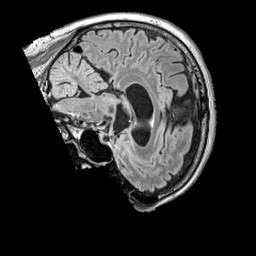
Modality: FLAIR
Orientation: sagittal
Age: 51
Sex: female
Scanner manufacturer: siemens
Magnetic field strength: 3 T
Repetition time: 5 s
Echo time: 0.387 s